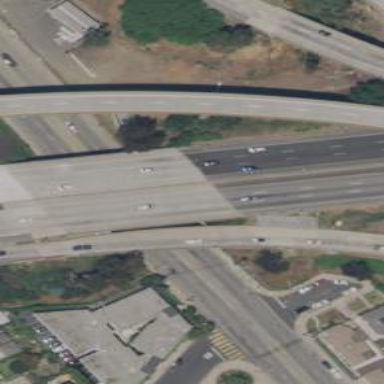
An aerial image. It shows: Motorway bridge.